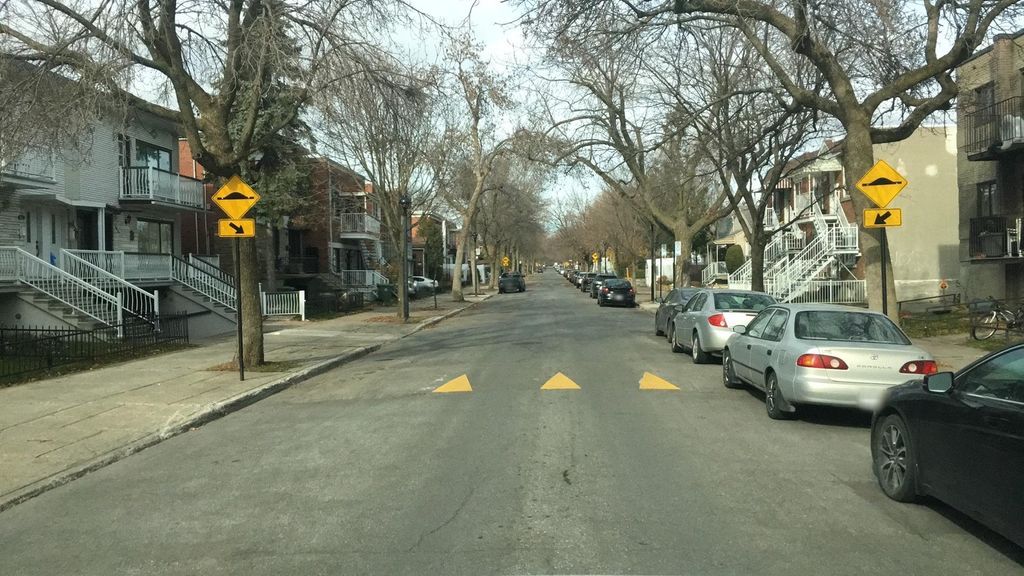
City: montreal